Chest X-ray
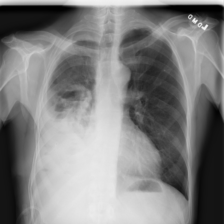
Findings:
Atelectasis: negative
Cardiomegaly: negative
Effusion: negative
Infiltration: negative
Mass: positive
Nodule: negative
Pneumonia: negative
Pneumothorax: negative
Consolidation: negative
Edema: negative
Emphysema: negative
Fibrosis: negative
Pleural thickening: negative
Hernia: negative